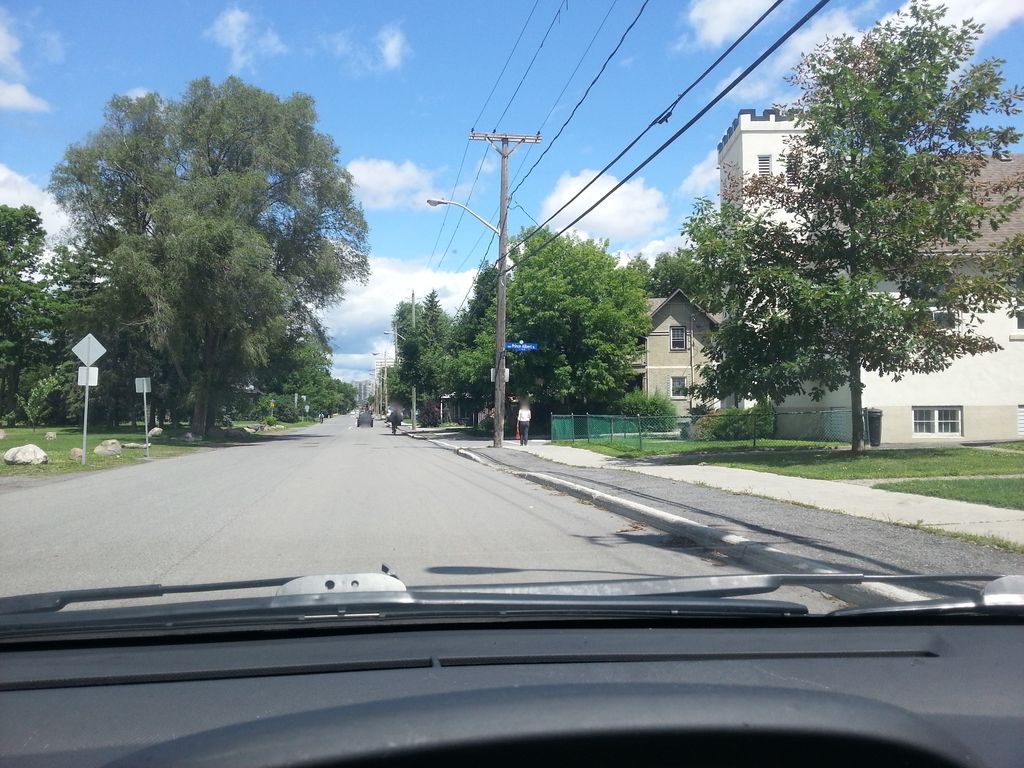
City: ottawa-gatineau